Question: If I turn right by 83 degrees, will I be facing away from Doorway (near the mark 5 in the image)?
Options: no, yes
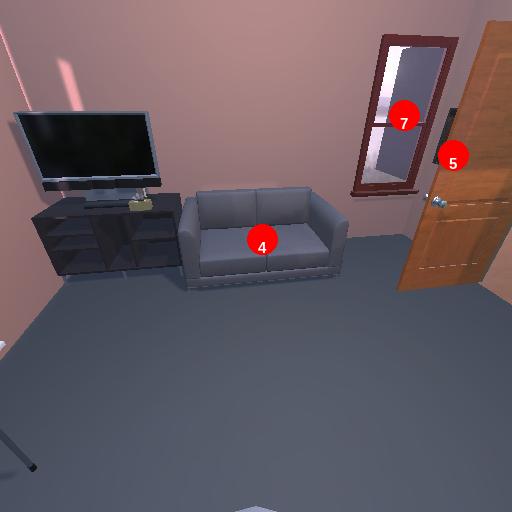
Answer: no